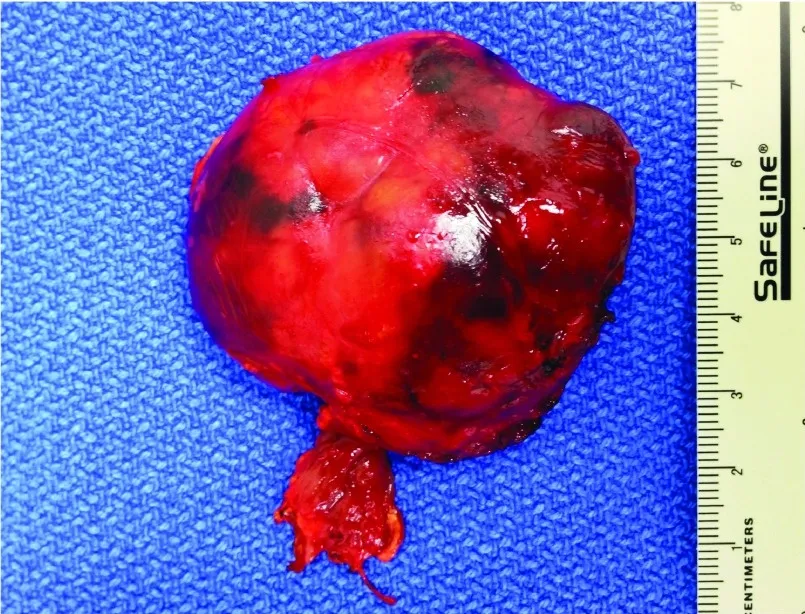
Specimen with adjacent part of left adrenal gland after retroperitoneoscopically performed tumor enucleation.
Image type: medical_photograph (other_medical_photograph)